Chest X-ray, PA view. Patient: 40 years old, sex F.
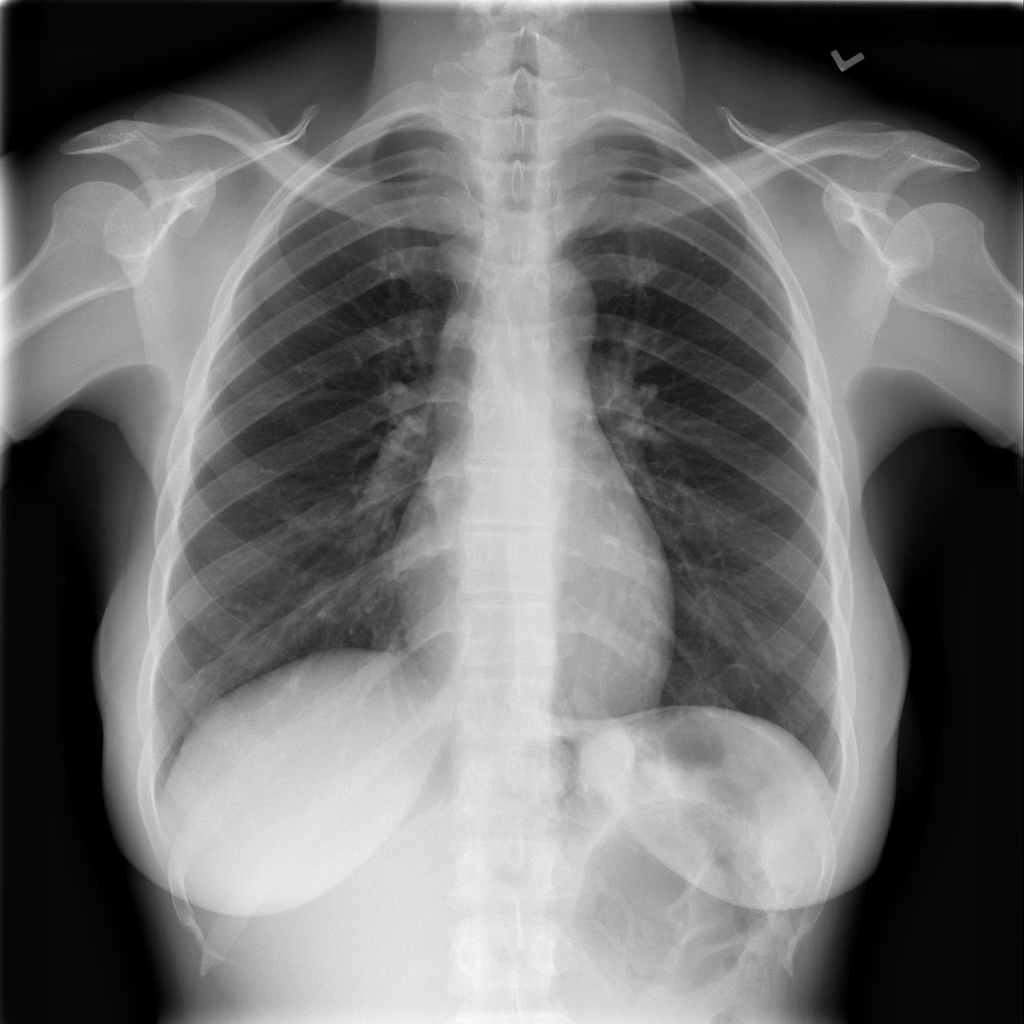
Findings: No Finding